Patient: sex M, age 42
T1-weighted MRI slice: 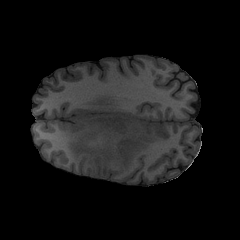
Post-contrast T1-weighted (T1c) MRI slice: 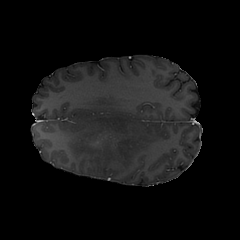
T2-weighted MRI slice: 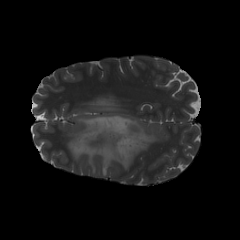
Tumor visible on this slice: yes
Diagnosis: Astrocytoma, IDH-mutant
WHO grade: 3